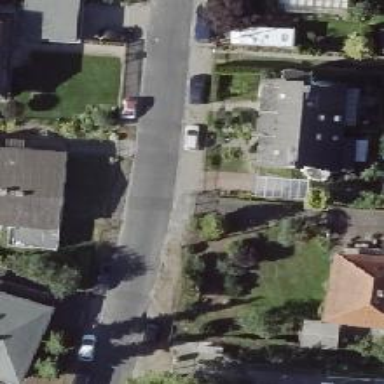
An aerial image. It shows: Asphalt road in residential area.